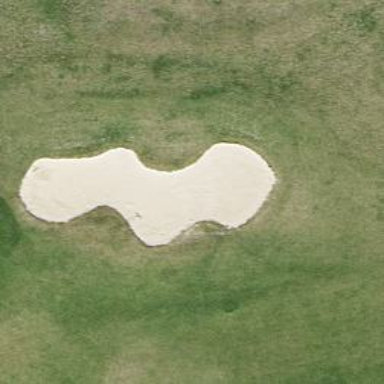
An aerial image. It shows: Golf bunker filled with natural sand.